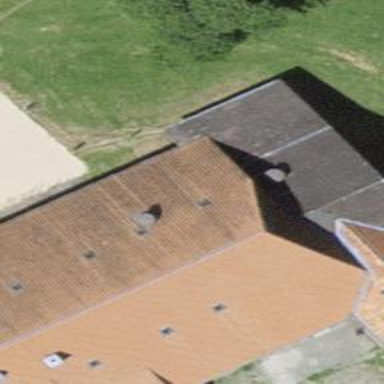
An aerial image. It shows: Farm building.